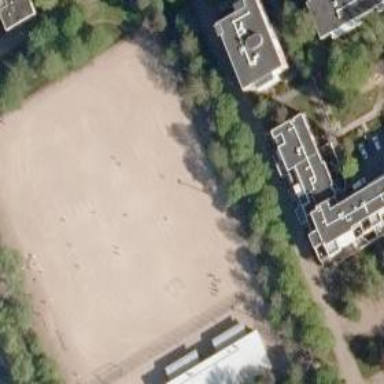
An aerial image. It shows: Multi-sport pitch with gravel surface.